Aerial crown-view tile of a tropical tree (Barro Colorado Island, Panama), acquired 20241014:
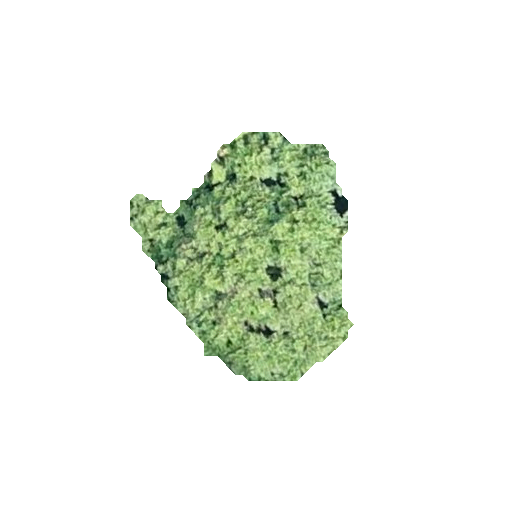
Species: Alseis blackiana
GBIF accepted scientific name: Alseis blackiana
Crown area: 57.903 m²